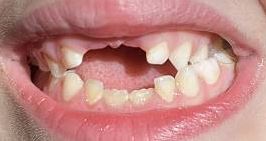
Condition: hypodontia